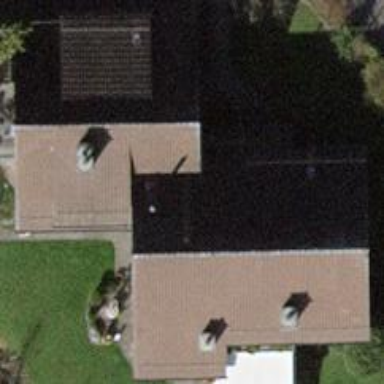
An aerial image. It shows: Detached building.